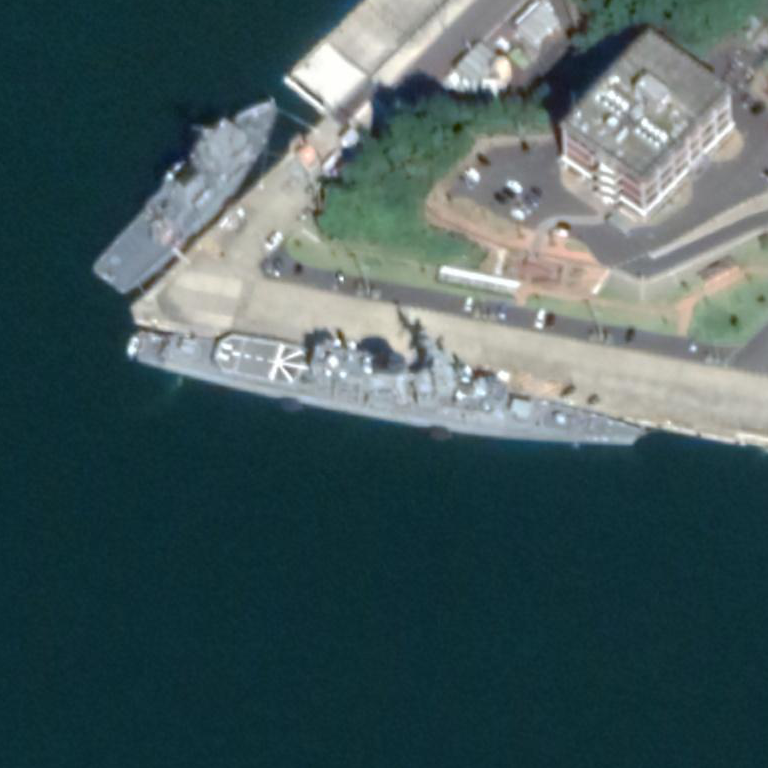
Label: cruiser